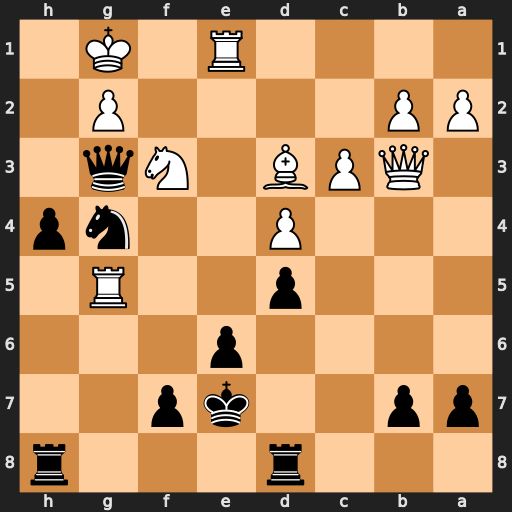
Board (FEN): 3r3r/pp2kp2/4p3/3p2R1/3P2np/1QPB1Nq1/PP4P1/4R1K1
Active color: b
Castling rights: -
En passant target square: -
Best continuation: Qf2+ Kh1 h3 Qb4+ Rd6